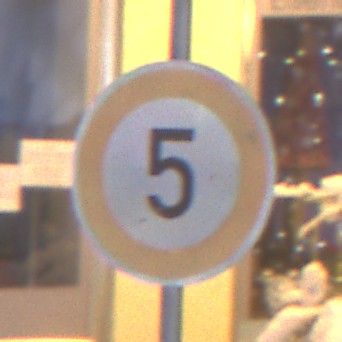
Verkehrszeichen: Geschwindigkeit5
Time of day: Night
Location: Outdoor (Urban)
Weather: Overcast
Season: Winter
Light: Artificial